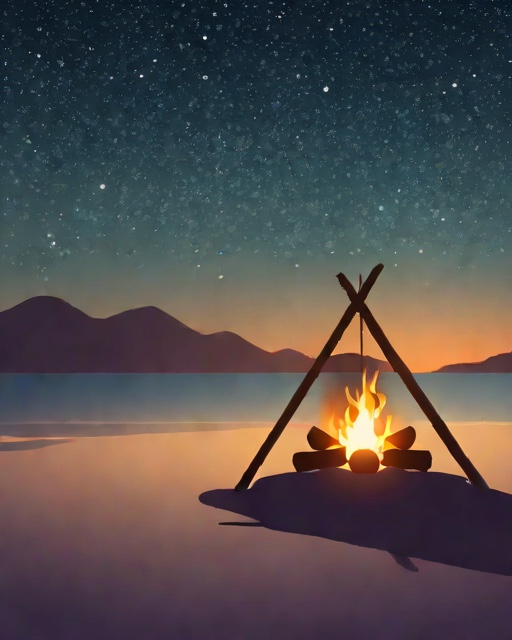
Category: Summer